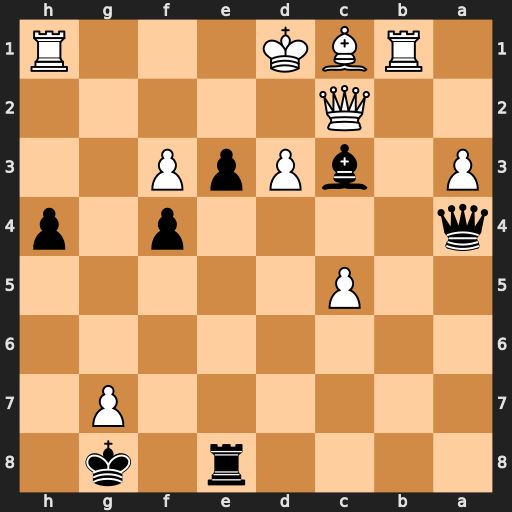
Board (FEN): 4r1k1/6P1/8/2P5/q4p1p/P1bPpP2/2Q5/1RBK3R
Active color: b
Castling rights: -
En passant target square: -
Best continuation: e2#